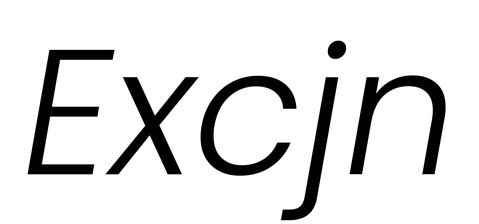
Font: Poppins-LightItalic